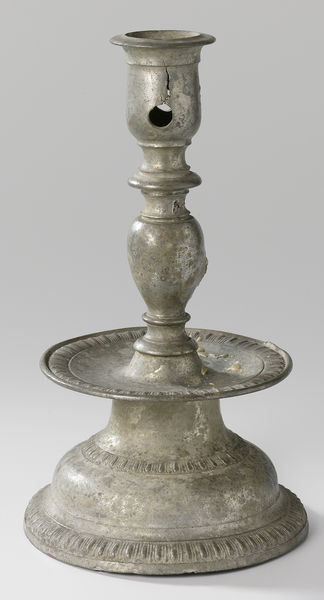
Titel: Kandelaar, vierdelig bestaande een cirkelvormig voet, een vlakke vetschaal, een balustervormige schacht en een cylindrische kaarsenhouder
Standort: Amsterdam
Institution: Rijksmuseum
Schlagwörter: gris, blanc, noir, moderne, tenir, bougie, métal, élégante